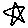
Label: star